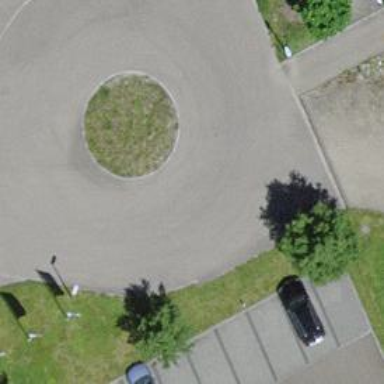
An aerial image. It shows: Residential road with roundabout.